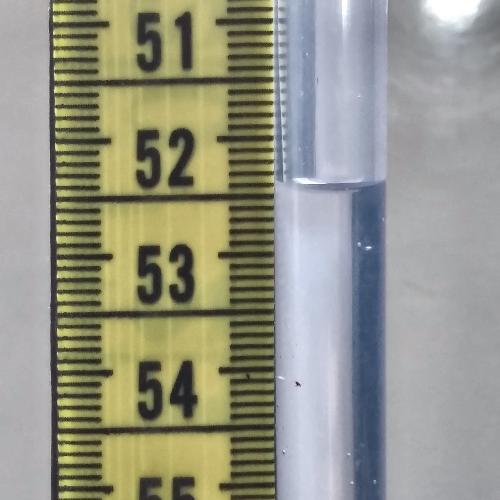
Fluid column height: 52.4 cm